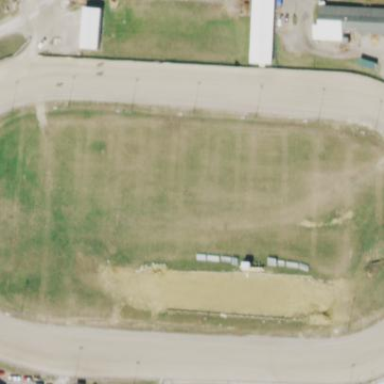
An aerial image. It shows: Horse racing track for leisure and sport activities.